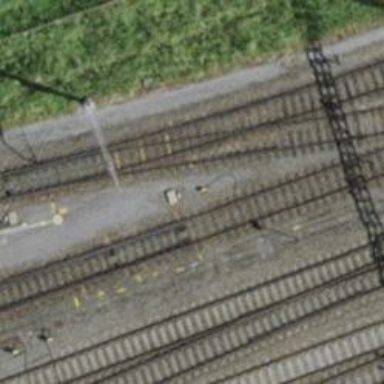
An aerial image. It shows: Single railway track with electrified contact line.